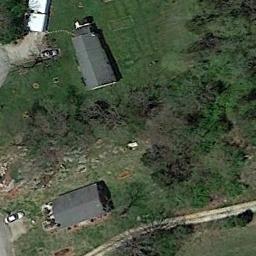
Label: residential